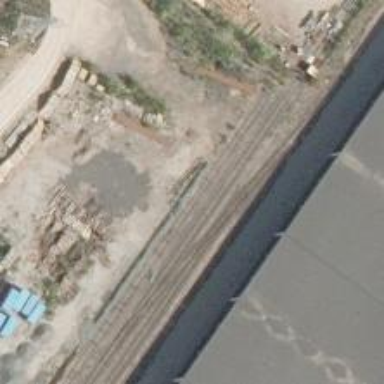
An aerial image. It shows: Railway yard used for servicing trains.